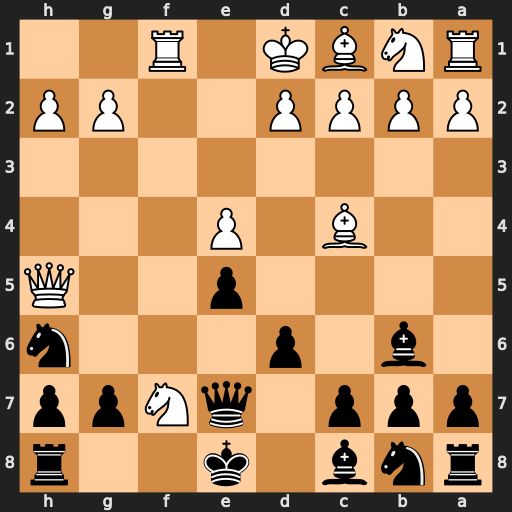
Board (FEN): rnb1k2r/ppp1qNpp/1b1p3n/4p2Q/2B1P3/8/PPPP2PP/RNBK1R2
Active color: b
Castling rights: kq
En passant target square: -
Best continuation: Bg4+ Qxg4 Nxg4